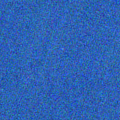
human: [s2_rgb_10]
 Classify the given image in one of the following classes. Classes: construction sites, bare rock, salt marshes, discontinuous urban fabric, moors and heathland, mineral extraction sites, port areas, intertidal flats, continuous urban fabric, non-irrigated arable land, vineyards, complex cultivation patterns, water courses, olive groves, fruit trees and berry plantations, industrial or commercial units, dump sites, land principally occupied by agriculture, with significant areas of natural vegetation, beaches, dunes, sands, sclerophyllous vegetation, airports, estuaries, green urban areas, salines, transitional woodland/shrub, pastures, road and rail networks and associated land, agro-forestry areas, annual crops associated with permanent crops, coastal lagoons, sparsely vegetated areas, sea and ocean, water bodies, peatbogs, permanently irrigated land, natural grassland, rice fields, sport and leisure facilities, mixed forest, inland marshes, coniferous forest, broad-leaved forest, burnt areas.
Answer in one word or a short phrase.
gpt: sea and ocean